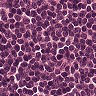
Metastatic tissue present: no